Interaction volume radius: 10 \u00c5
Interaction volume height: 10 \u00c5
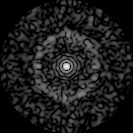
Disorder parameter: 0.8445